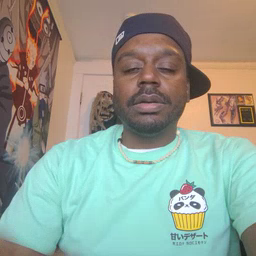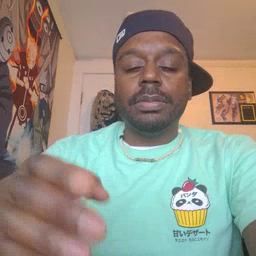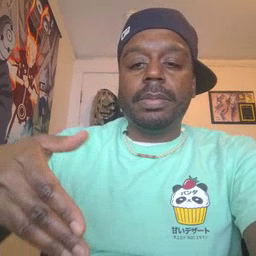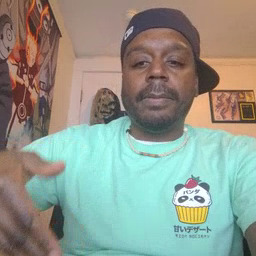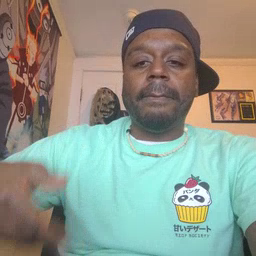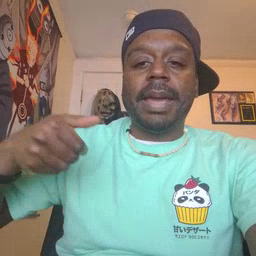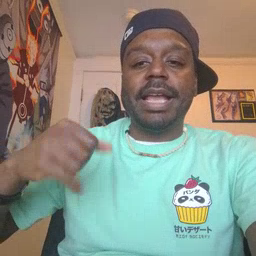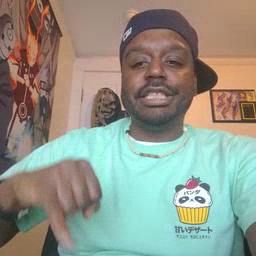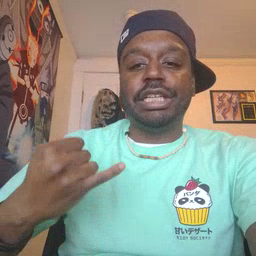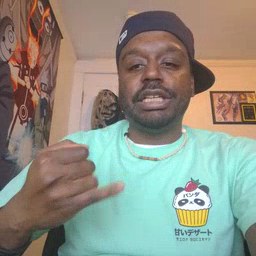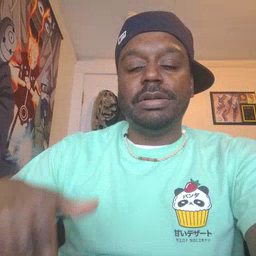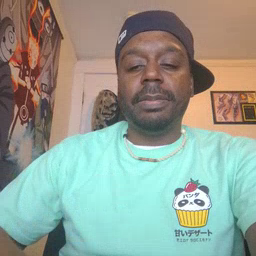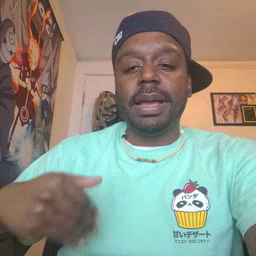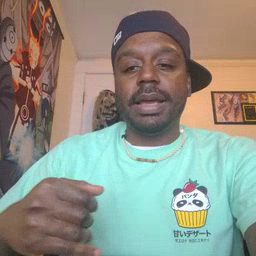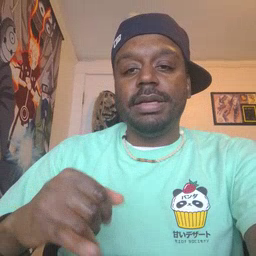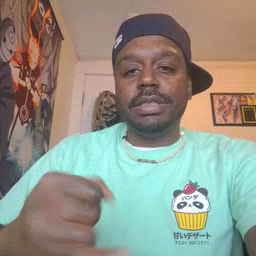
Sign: jeans